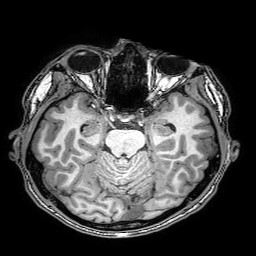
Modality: T1w
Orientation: coronal
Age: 23
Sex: male
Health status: healthy